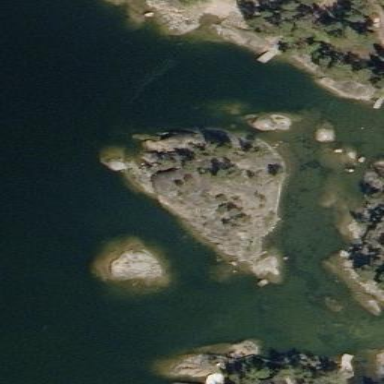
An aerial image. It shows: Islet located along the natural coastline.